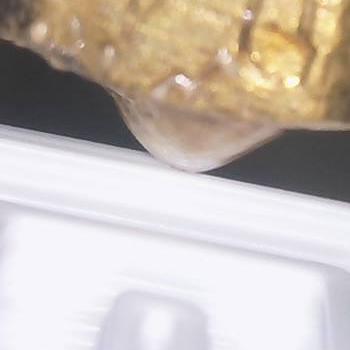
Flow rate: 89%